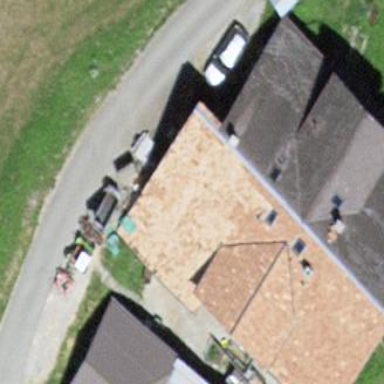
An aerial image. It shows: Farm building.